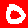
Digit: 0